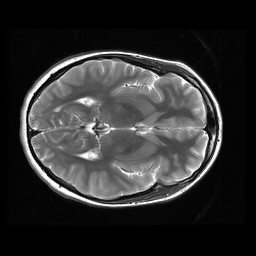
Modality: T2w
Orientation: axial
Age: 22
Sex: female
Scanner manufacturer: ge
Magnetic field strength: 3 T
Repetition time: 5.738 s
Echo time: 0.09688 s